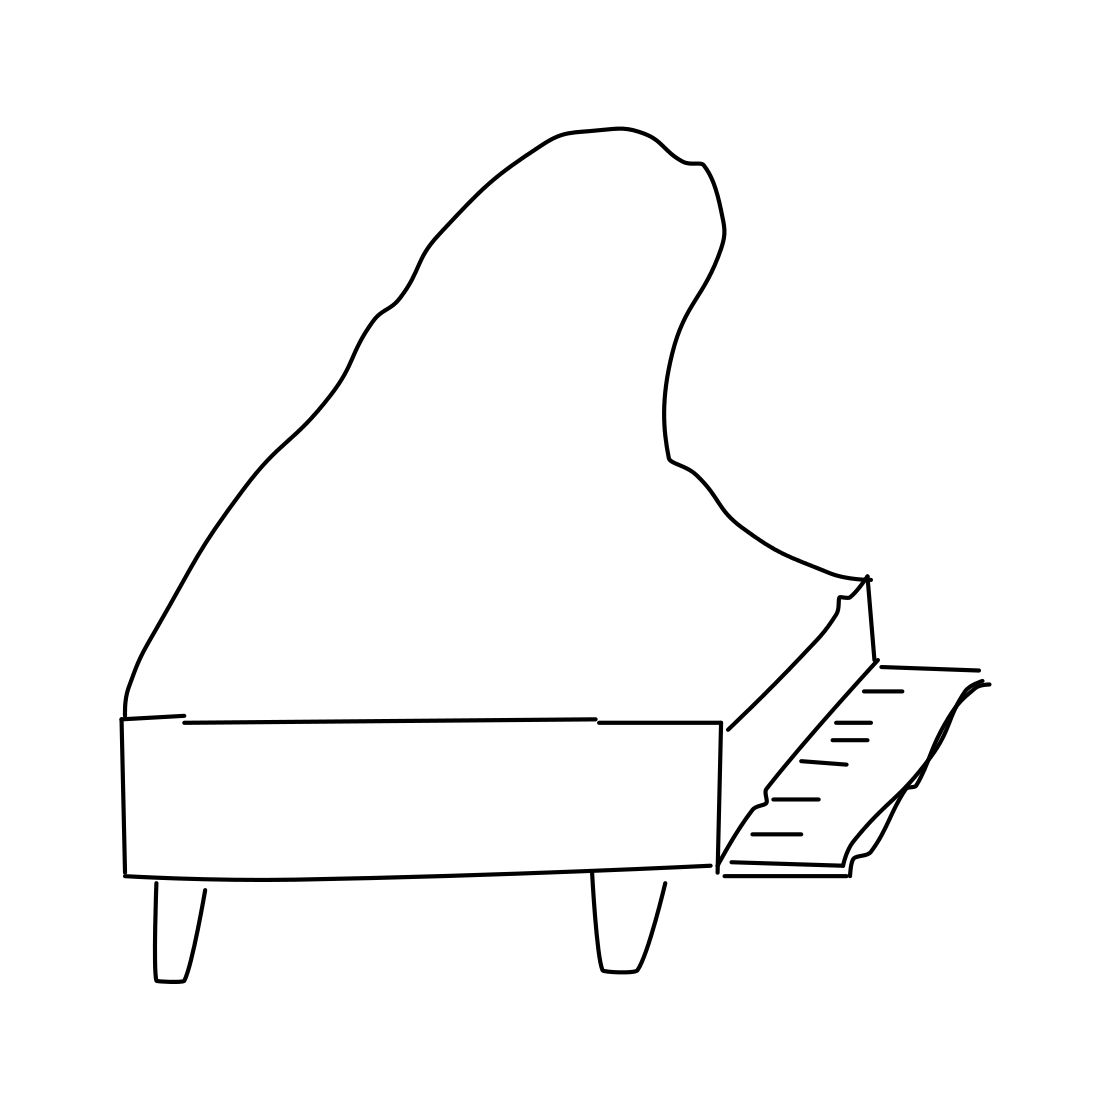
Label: piano